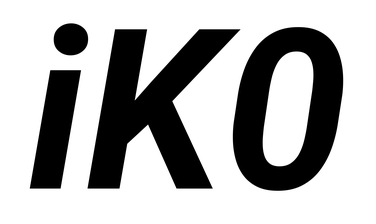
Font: Roboto-Italic_Bold_Italic